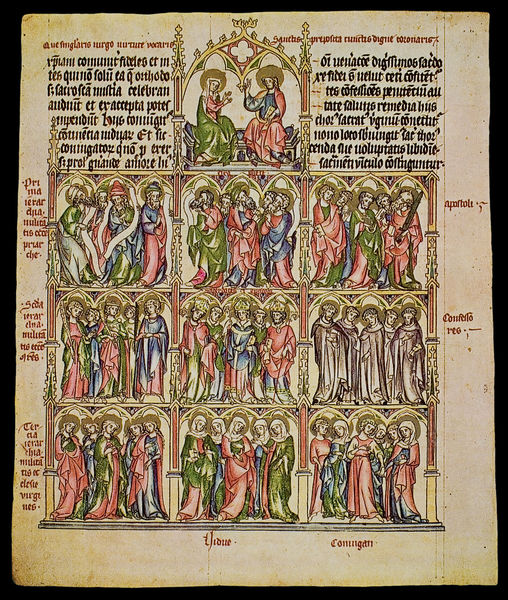
Titel: Passional der Kunigunde von Böhmen
Institution: Prag, Nationalbibliothek
Schlagwörter: blau, frauen, grün, menschen, männer, schwarz, rot, bibel, kirche, gewand, gold, krone, schrift, bilder, papier, bogen, vergilbt, kaiser, könig, tusche, buch, druck, schwert, text, buchseite, heiligenschein, spitzbogen, christus, jesus, mittelalter, krönung, romanik, heilige, bänder, maria, miniatur, szenen, neun, latein, zehn, vierpass, buchillustration, codex, glorien, nuch, 9, 10, 10 bilder, ilustriert